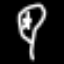
Label: leaf